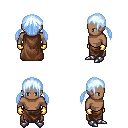
a pixel art fantasy rpg character, male body template, human, dark skin, brown cape, robe skirt, white cyan twin-tailed hairstyle, gold gloves, metal boots, four views (front, back, left, right), 2x2 character sprite sheet, small pixel art, hard edges, no anti-aliasing